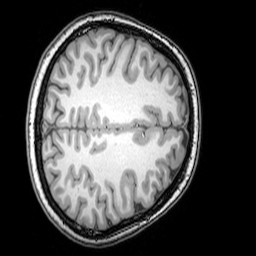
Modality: T1w
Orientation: axial
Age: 22
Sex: female
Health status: healthy
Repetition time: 0.081 s
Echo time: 0.037 s